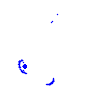
Particle: kaon